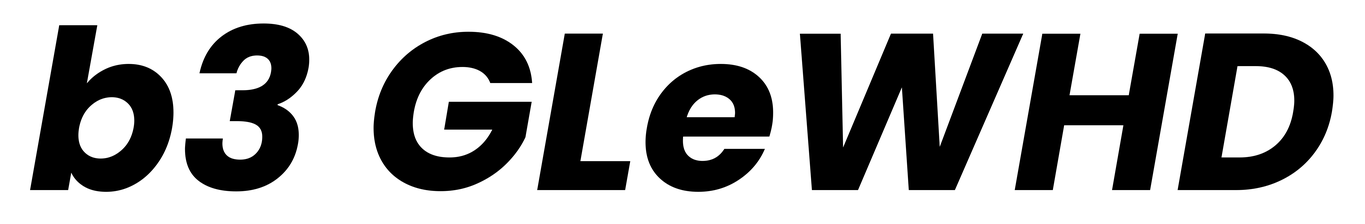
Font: Poppins-BoldItalic